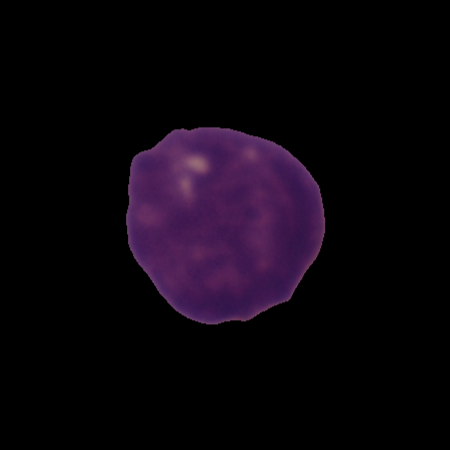
Label: healthy